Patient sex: M
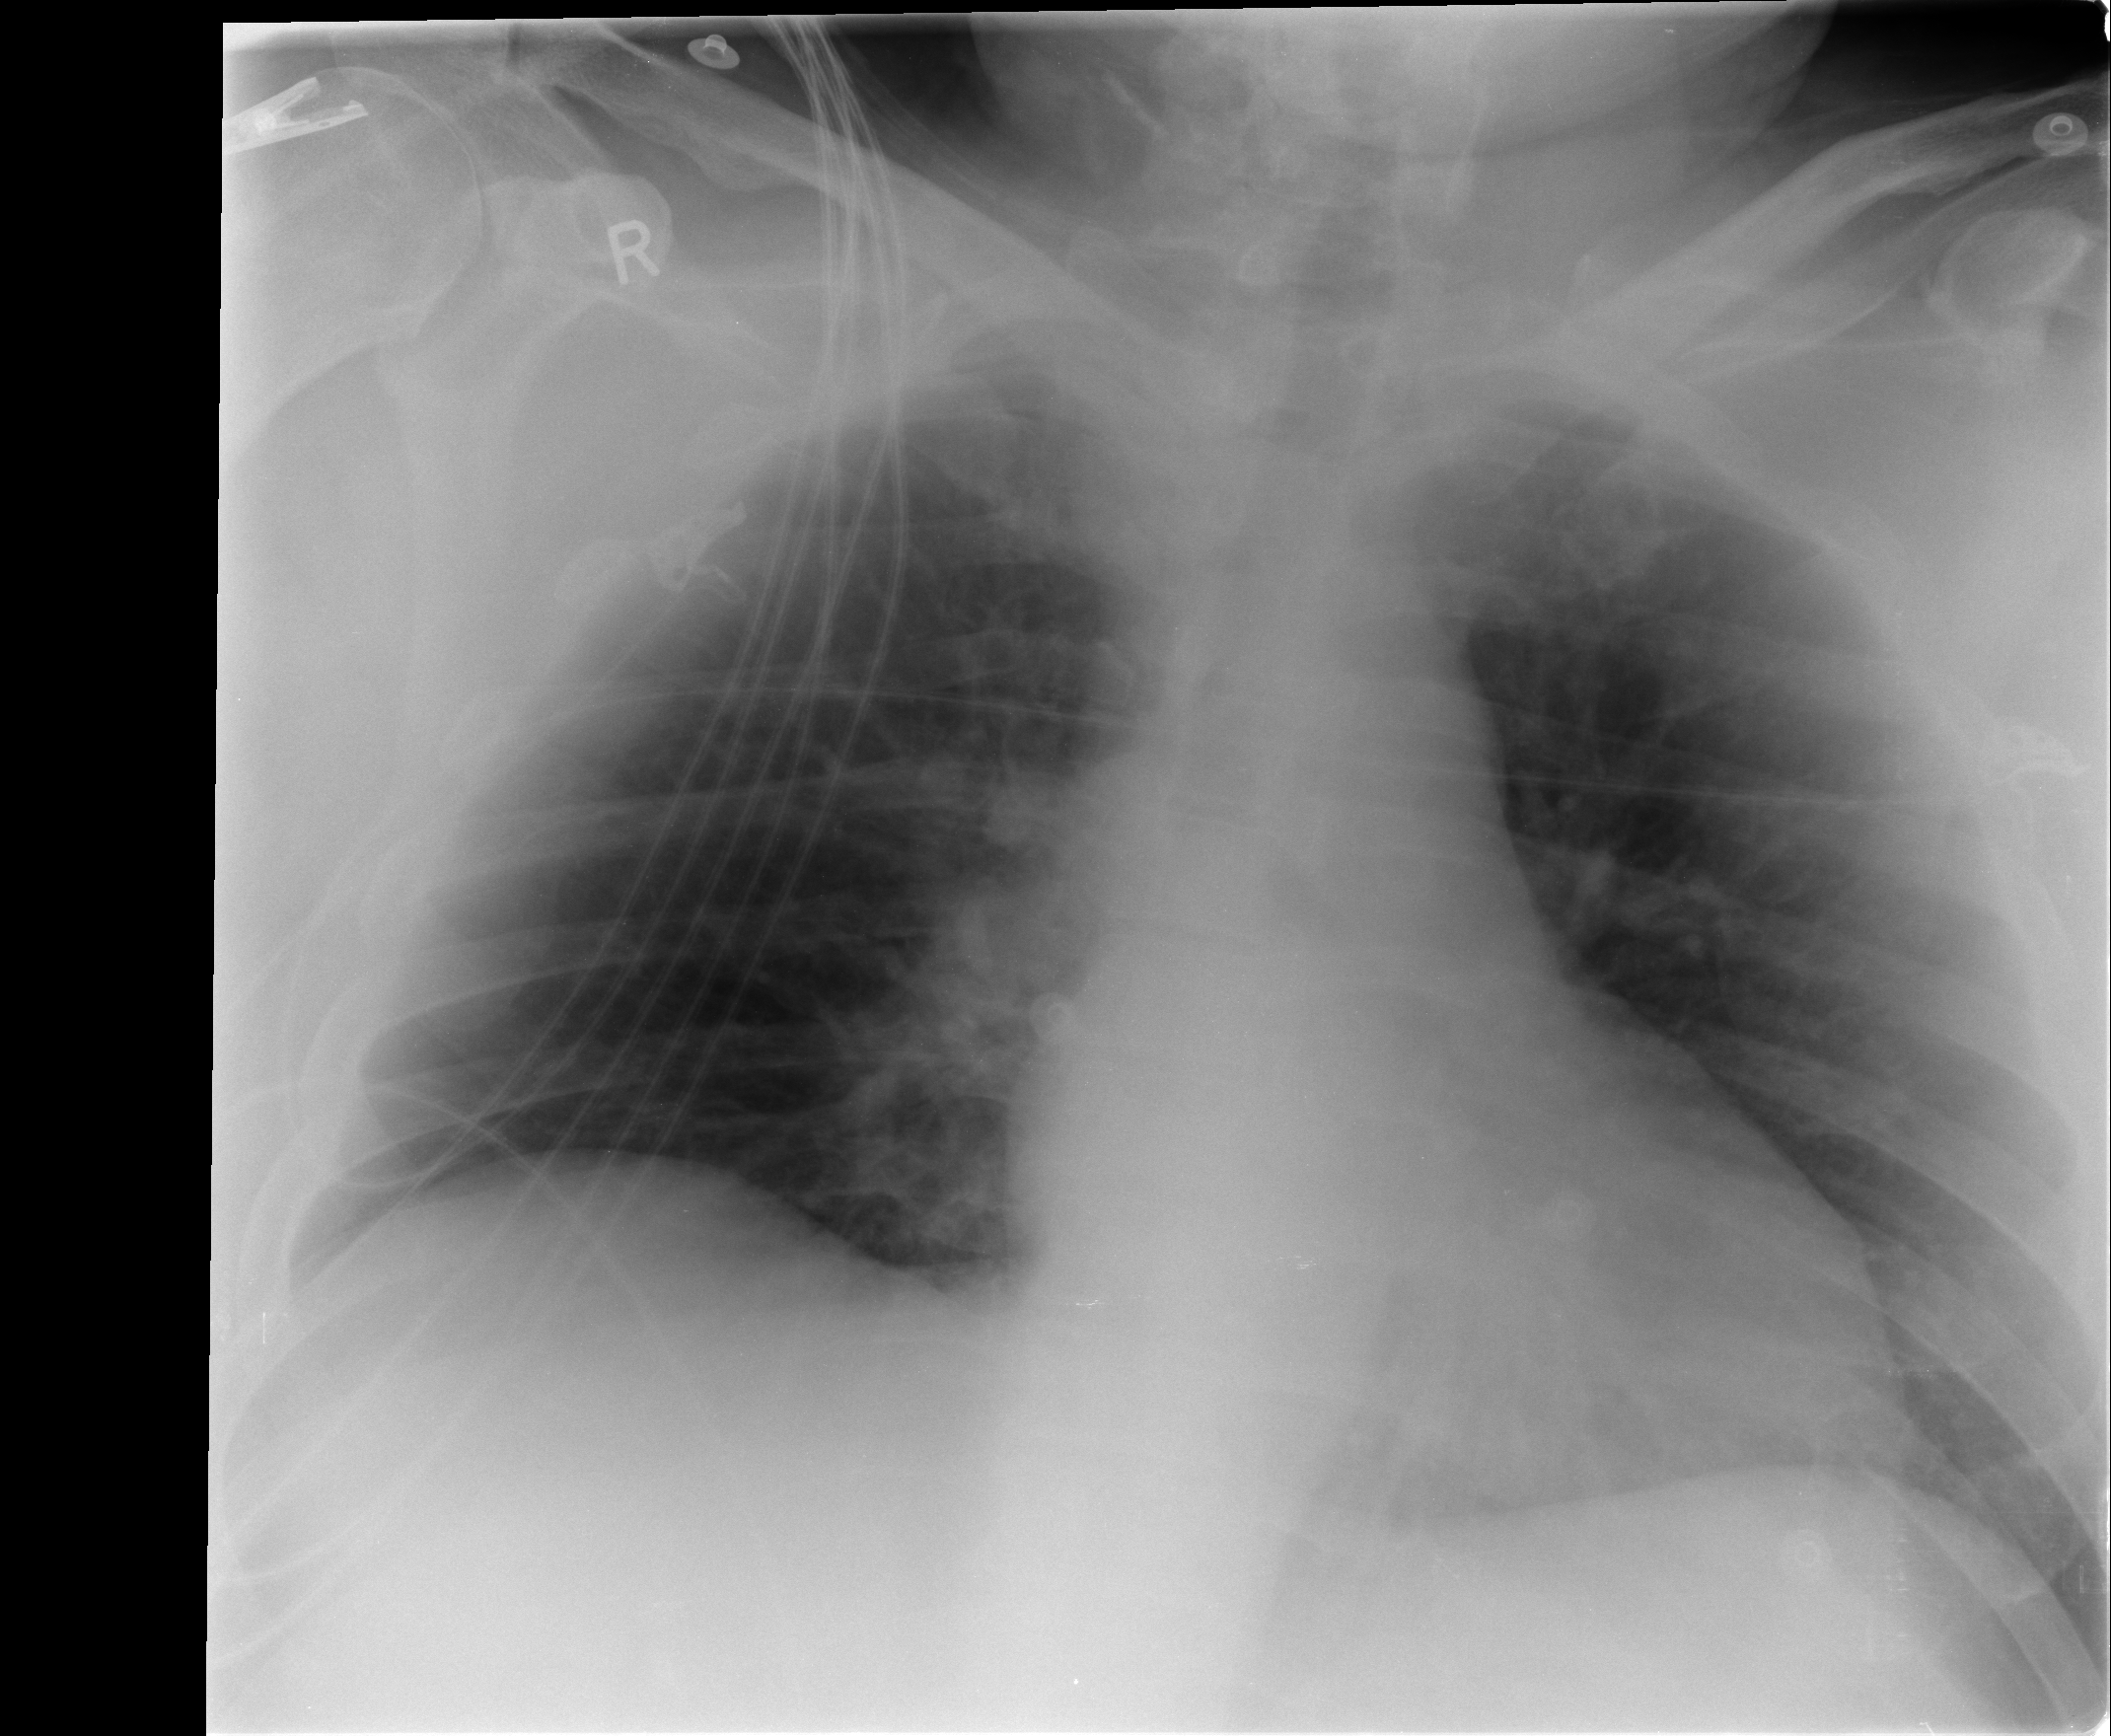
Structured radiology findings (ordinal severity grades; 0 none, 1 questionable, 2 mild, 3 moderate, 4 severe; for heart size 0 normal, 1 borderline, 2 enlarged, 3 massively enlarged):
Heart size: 1
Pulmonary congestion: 2
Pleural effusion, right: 0
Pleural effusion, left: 0
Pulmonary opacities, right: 0
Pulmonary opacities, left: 0
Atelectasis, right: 0
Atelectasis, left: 1